Question: I'm creating a new table (see image below), how do I increment the numeric value in it by 1 every time a certain PHP function is executed?
What's the PHP code?

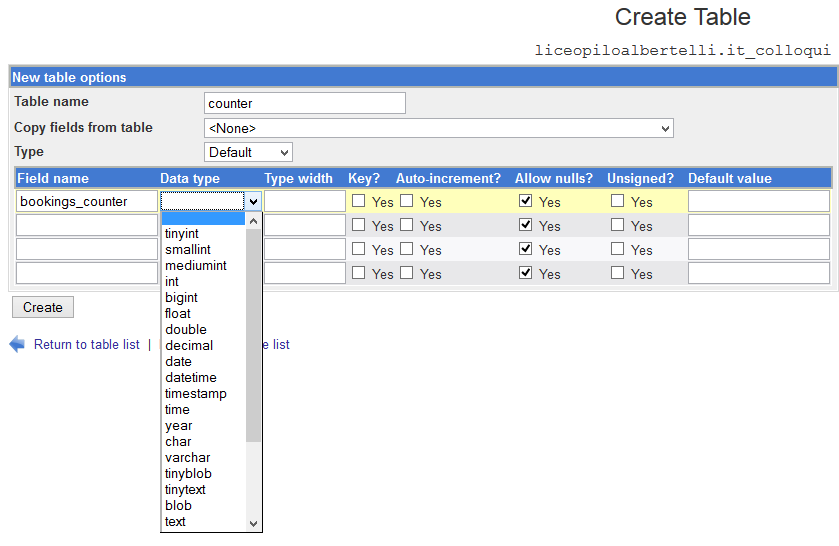
Answer: The answer is simple. Do not do what you are trying to do. I can see here that you want to create a counter of bookings. This is an awful solution. You can obtain this information (the number of bookings) easily using a very simple SQL query.
'''
SELECT Count(*) FROM counter
'''
Generally speaking, statistics should not figure in your database.
If, however, you go this way then you can use a regular UPDATE statement:
'''
UPDATE counter SET bookings_counter = bookings_counter + 1
'''
However I cannot stress enough how ugly this is. It forces you to update your statistics everytime an event occurs. This will lead you to do more queries and rely on possibly erroneous data (what if an update fails and you have a non-updated statistic ?)